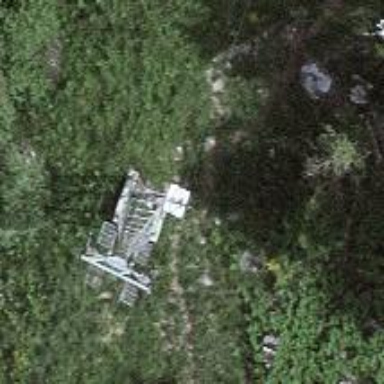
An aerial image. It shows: Pylon used for aerialway.